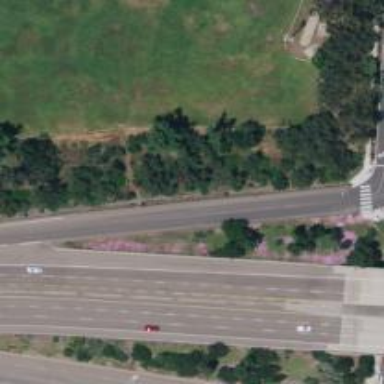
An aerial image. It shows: Trunk link highway with asphalt surface.